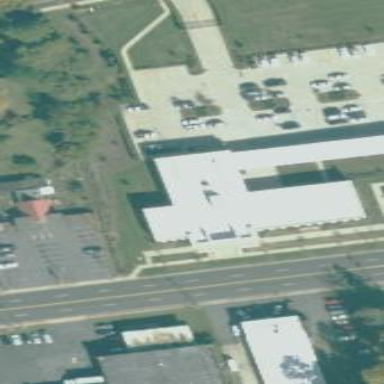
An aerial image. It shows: Police building.